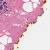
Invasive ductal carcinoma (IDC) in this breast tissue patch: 0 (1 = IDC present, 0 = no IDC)